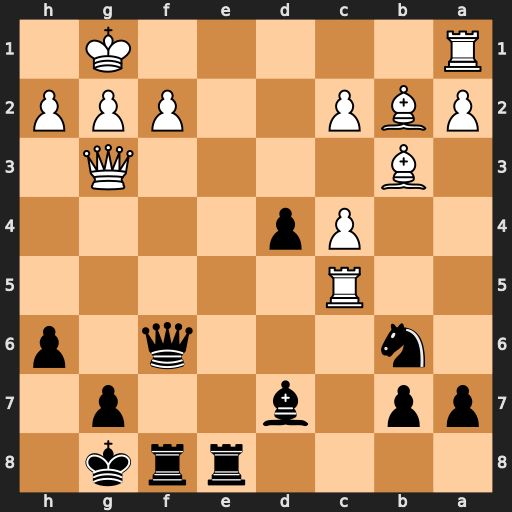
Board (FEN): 4rrk1/pp1b2p1/1n3q1p/2R5/2Pp4/1B4Q1/PBP2PPP/R5K1
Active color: b
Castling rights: -
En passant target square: -
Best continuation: Qe7 Re5 Qxe5 Qxe5 Rxe5